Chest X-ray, AP view. Patient: 39 years old, sex M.
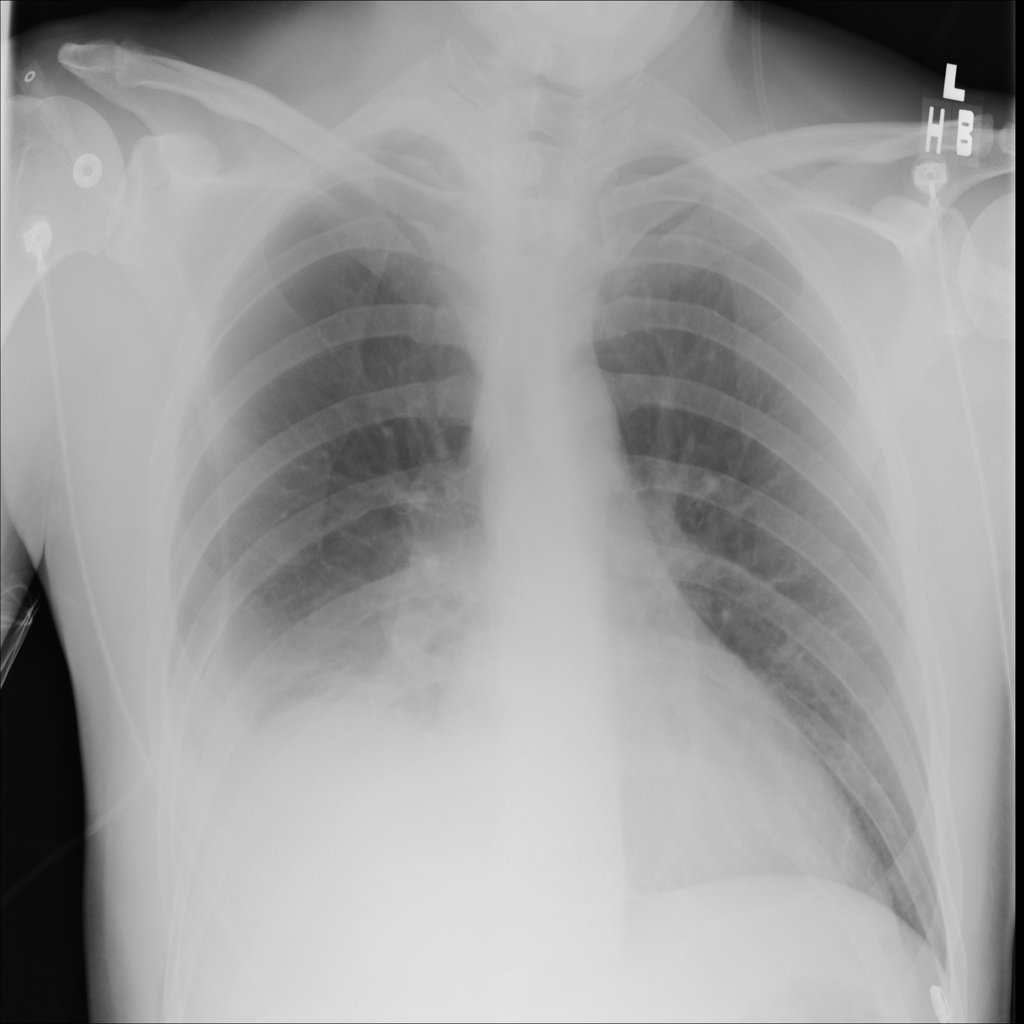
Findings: Effusion, Pneumothorax